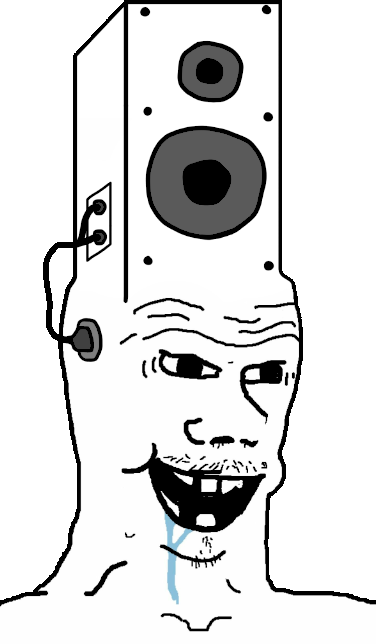
Label: 5_Brainlet